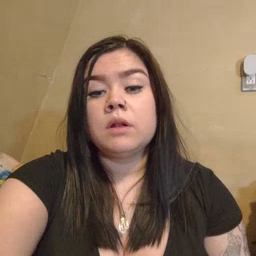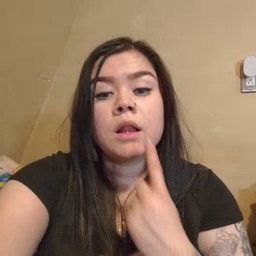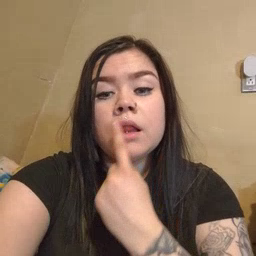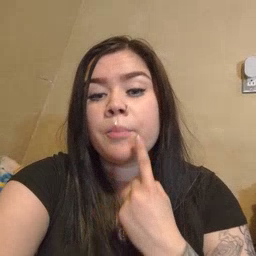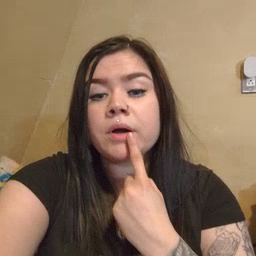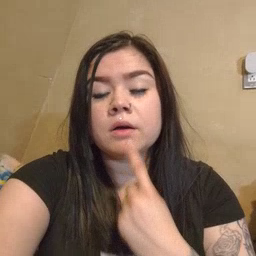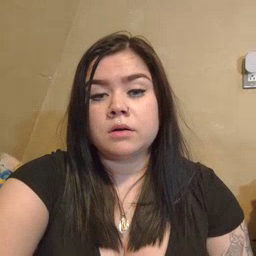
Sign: lips